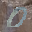
Label: 0